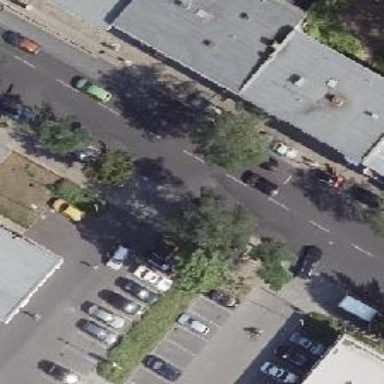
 while the parking lane is parallel and located on the kerb."